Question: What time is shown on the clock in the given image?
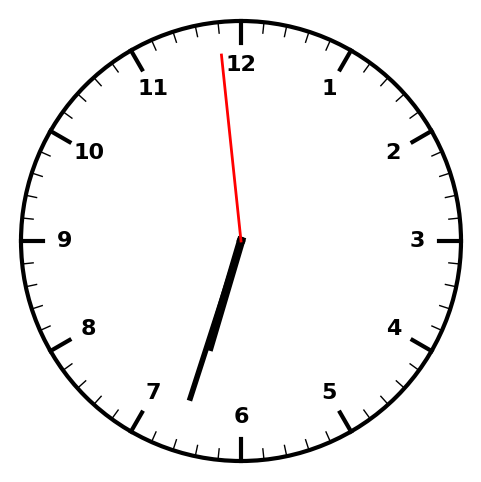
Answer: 06:32:59